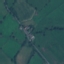
Label: Pasture